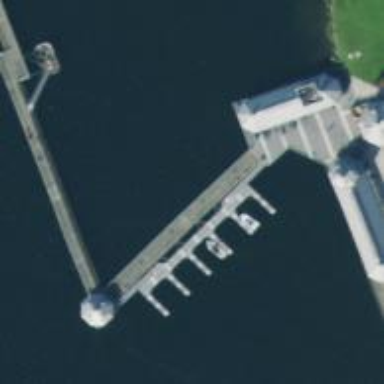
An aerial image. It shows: Man-made pier.